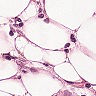
Metastatic tissue present: yes